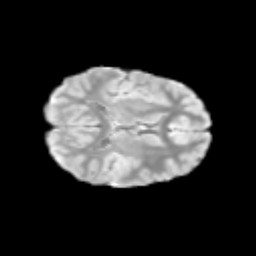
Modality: T2w
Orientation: axial
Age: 9
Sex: female
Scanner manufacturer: siemens
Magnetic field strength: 3 T
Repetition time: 3.8 s
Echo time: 0.07 s